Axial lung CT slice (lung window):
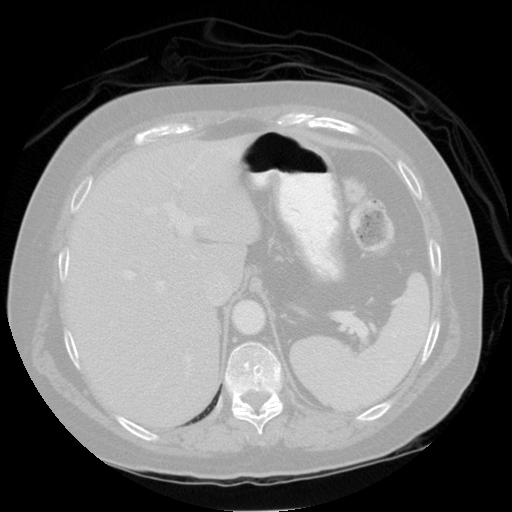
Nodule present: no